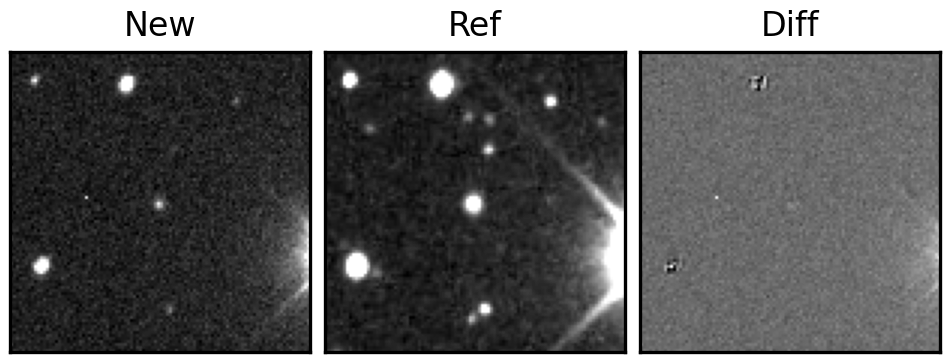
Label: real